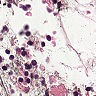
Metastatic tissue present: no